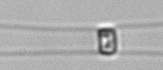
Label: Chaetoceros_similis